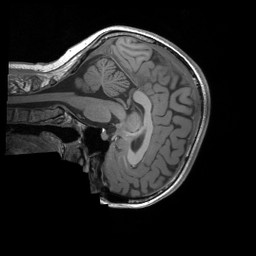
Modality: T1w
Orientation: sagittal
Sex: female
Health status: ill
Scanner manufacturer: siemens
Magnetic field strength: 3 T
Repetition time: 1.66 s
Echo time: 0.00254 s